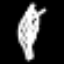
Label: leaf